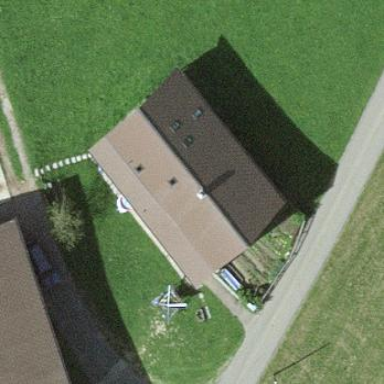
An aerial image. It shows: Gabled roof farm building.